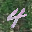
Label: 4